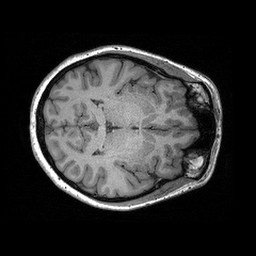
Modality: T1w
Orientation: axial
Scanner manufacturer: siemens
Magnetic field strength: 3 T
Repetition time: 2.3 s
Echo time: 0.00298 s